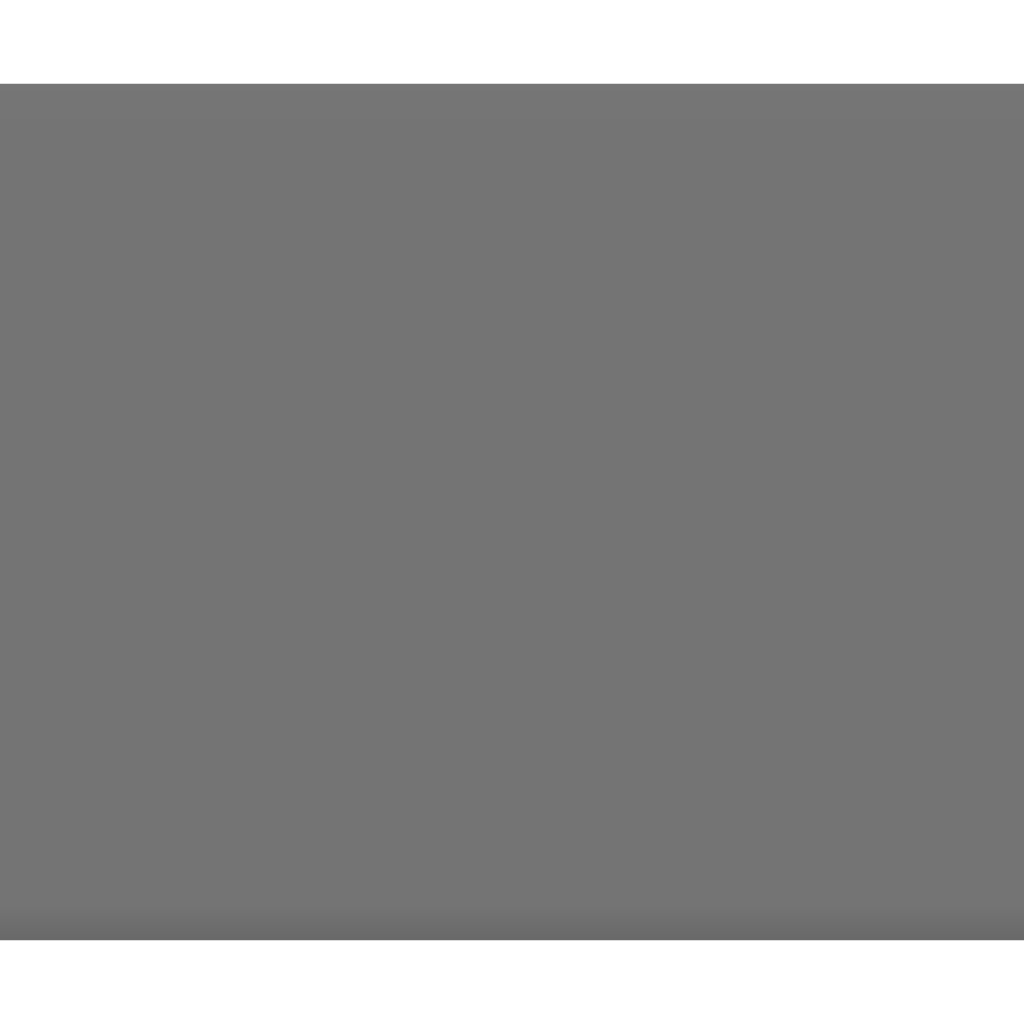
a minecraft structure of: Great Fairy Fountain bad low quality